Interaction volume radius: 10 \u00c5
Interaction volume height: 25 \u00c5
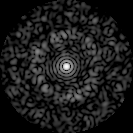
Disorder parameter: 0.8285